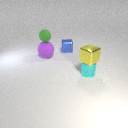
large purple rubber sphere behind small cyan metal cylinder